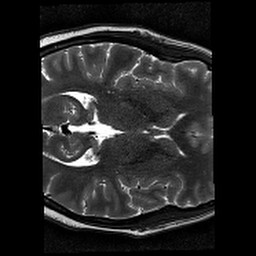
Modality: T2w
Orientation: axial